Aerial crown-view tile of a tropical tree (Barro Colorado Island, Panama), acquired 20250217:
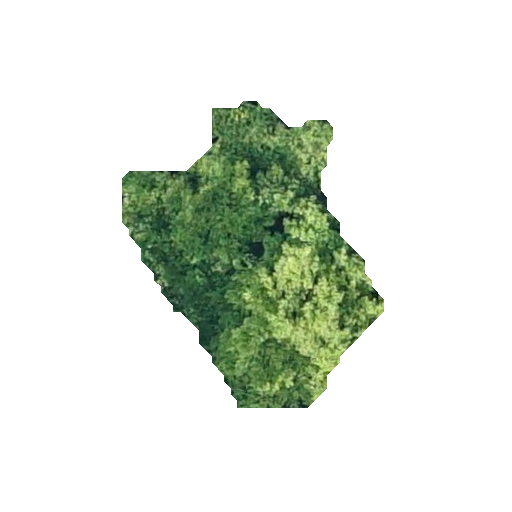
Species: Ocotea oblonga
GBIF accepted scientific name: Ocotea oblonga
Crown area: 71.154 m²